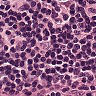
Metastatic tissue present: no